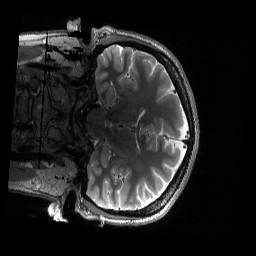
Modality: T2w
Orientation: coronal
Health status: healthy
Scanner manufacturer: siemens
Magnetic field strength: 3 T
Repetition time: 3.2 s
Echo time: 0.563 s